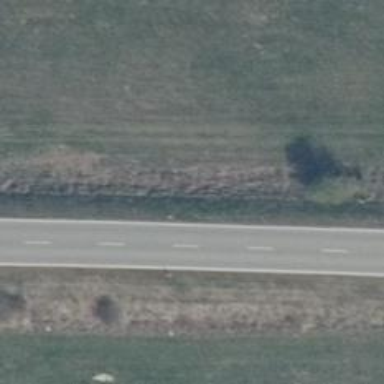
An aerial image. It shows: Secondary road with asphalt surface.